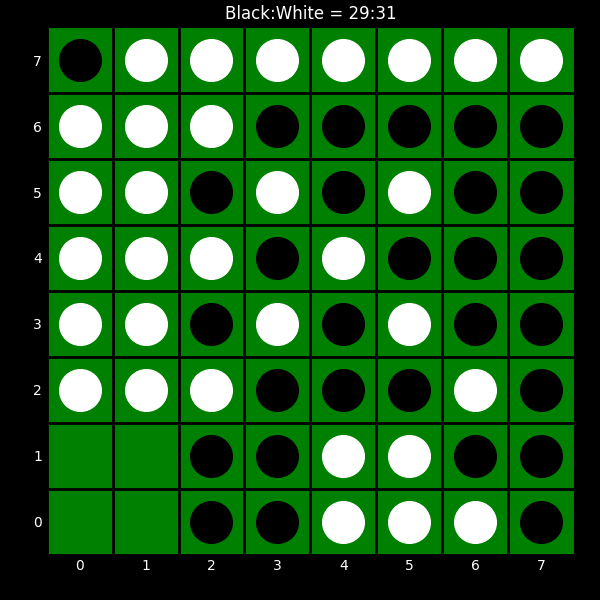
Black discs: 29
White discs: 31